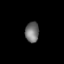
Tissue: lung
Cell type: Epithelial cells
Senescence score: 0.2124
Nuclear area (px): 274
Mean DAPI intensity: 114.555